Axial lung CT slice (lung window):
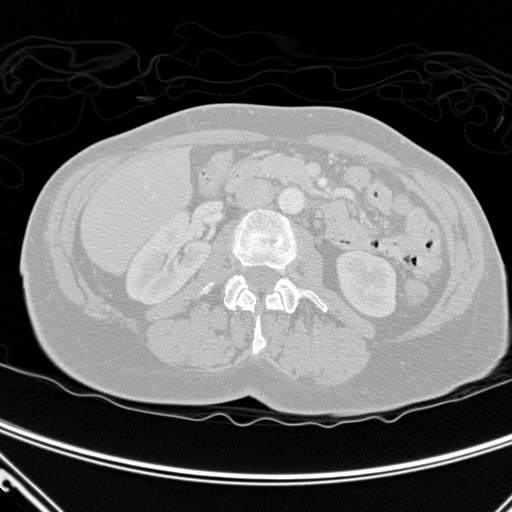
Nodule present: no